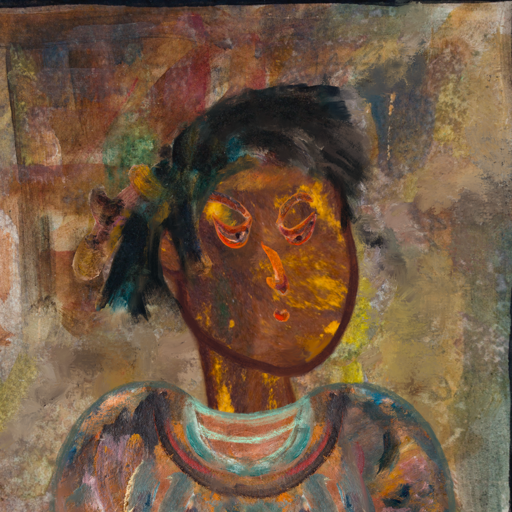
Background: Mosgoul, Head And Neck Side: Comrade, Face Side: Hypocrite, Bust: Boggyland, Hair Side: Pipe, Head Accessory: Blank, Second Necklace: Blank, Necklace: Blank, Baby: Blank